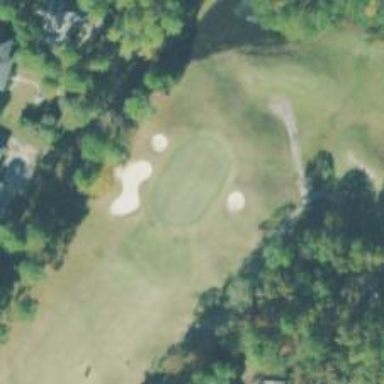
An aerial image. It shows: View of golf hole.